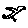
Label: bird